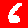
Digit: 6